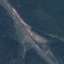
Land use / land cover class: Highway